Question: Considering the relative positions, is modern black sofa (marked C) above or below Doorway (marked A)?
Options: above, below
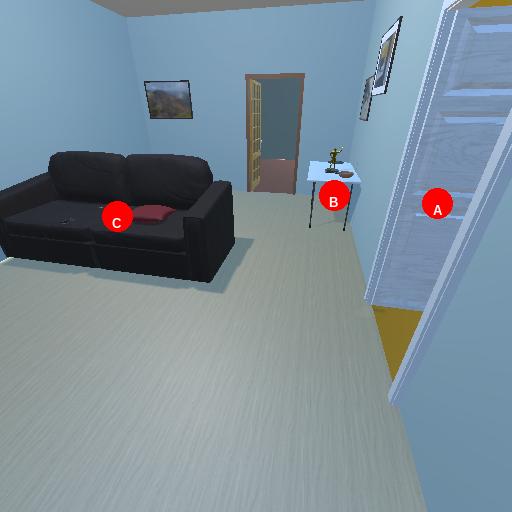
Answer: above